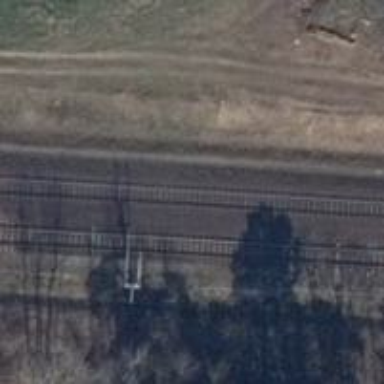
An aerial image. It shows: Railway junction.